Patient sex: F
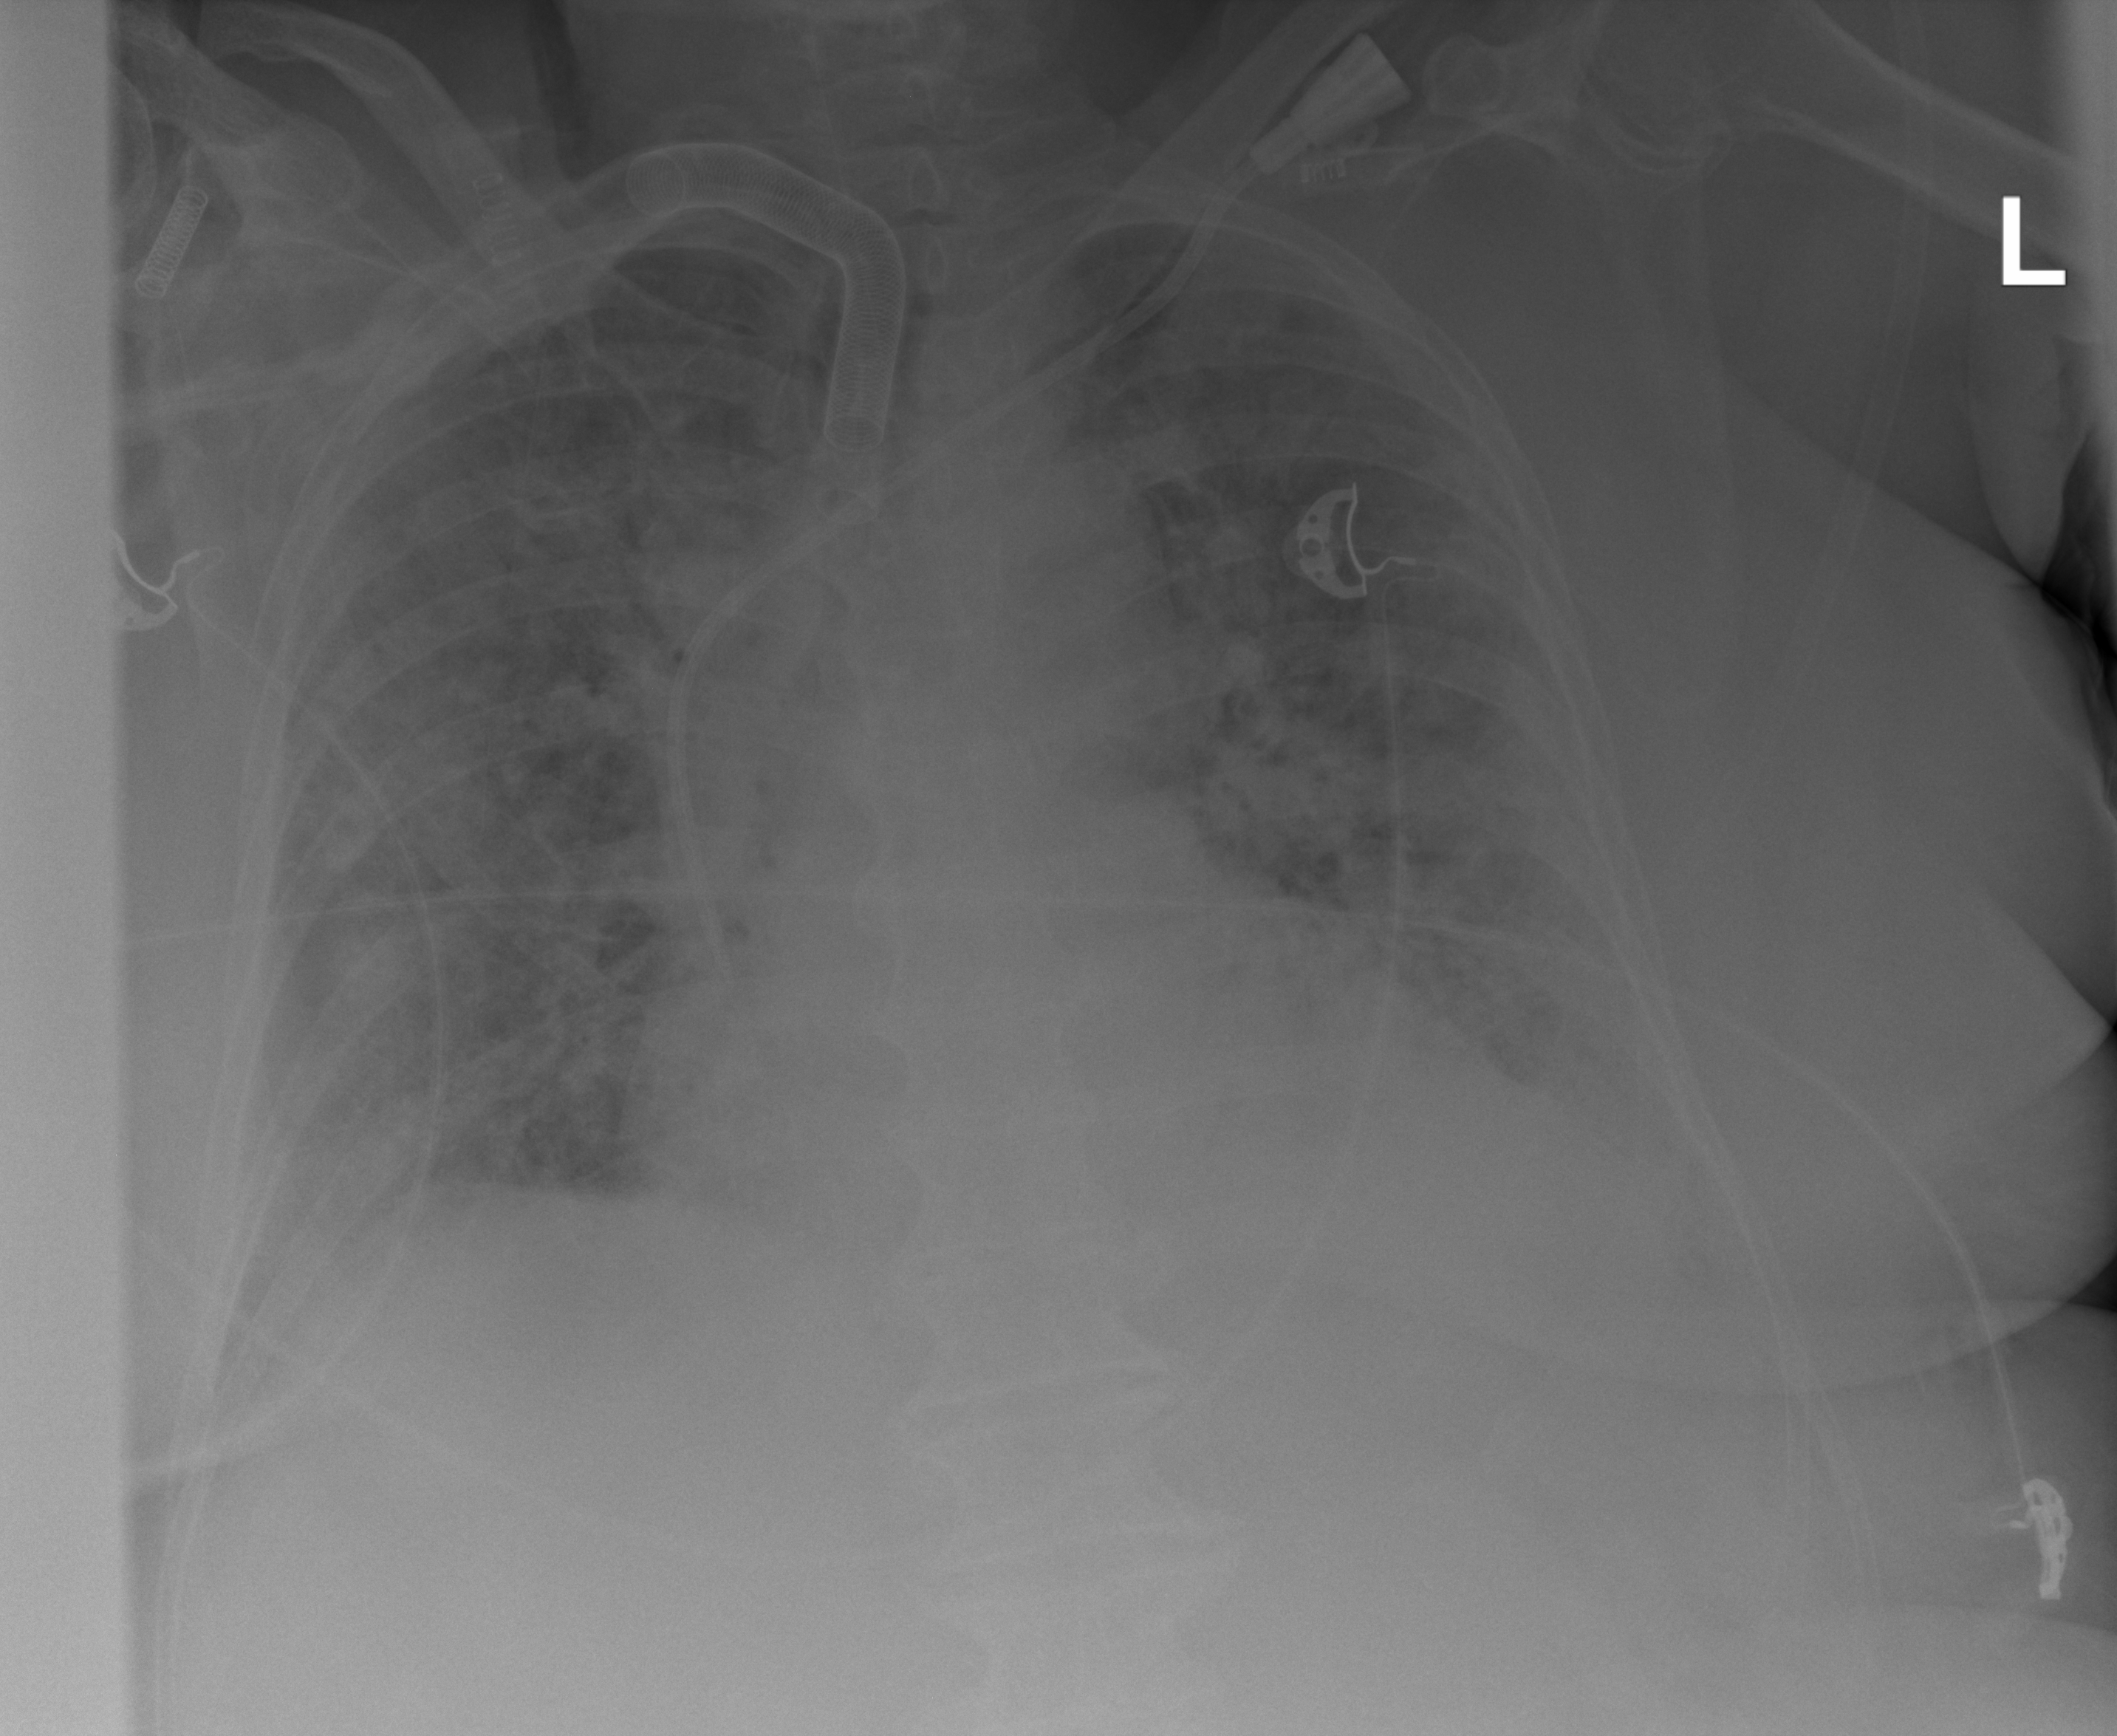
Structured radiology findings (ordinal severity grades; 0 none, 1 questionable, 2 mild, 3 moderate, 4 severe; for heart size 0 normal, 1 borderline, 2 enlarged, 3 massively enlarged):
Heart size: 2
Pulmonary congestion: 2
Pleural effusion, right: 0
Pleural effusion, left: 2
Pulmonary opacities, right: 4
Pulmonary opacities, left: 4
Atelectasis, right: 3
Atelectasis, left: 3